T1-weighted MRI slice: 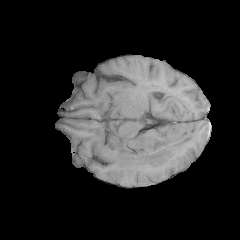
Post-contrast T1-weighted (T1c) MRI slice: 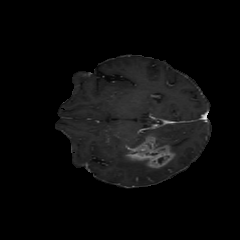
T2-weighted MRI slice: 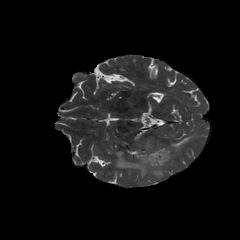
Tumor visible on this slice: yes